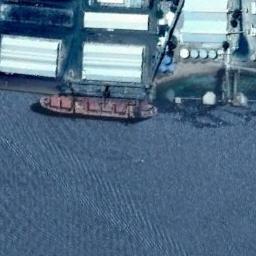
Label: ship